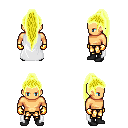
a pixel art fantasy rpg character, male body template, human, tanned skin, white cape, gold greaves, gold extra-long topknot hairstyle, gold gloves, black shoes, four views (front, back, left, right), 2x2 character sprite sheet, small pixel art, hard edges, no anti-aliasing